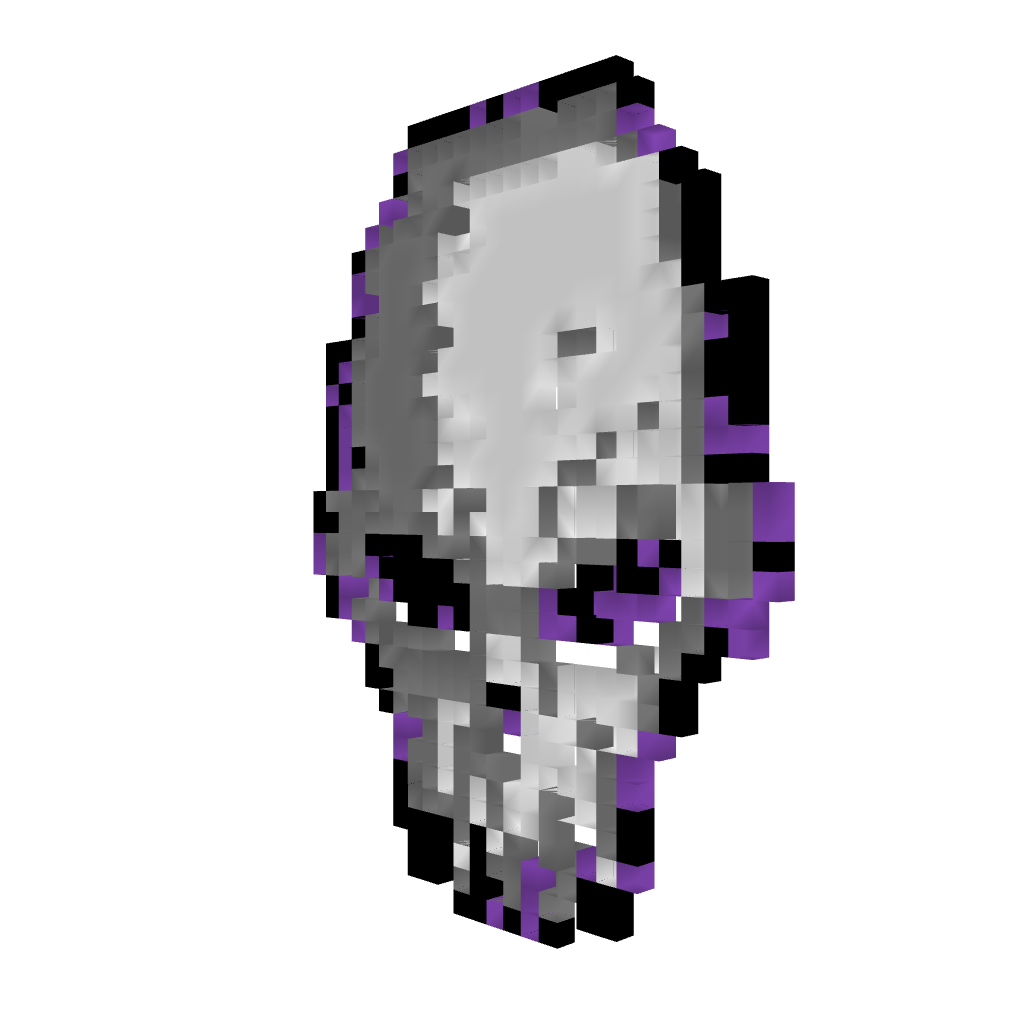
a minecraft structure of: Skull pixel art bad low quality